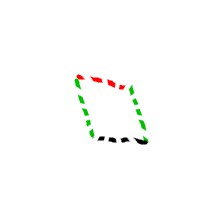
Shape: parallelogram